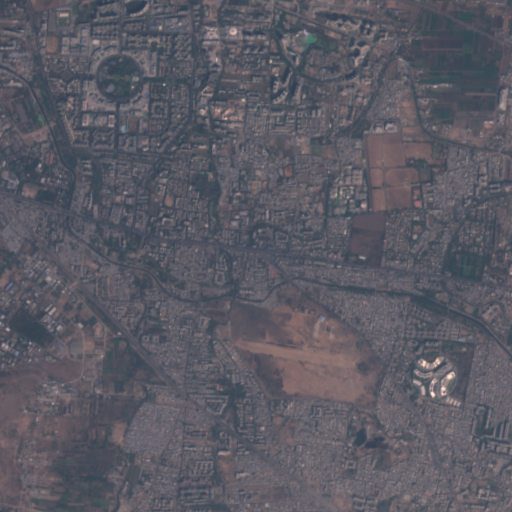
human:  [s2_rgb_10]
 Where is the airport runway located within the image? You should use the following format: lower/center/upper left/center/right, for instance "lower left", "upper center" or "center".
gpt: The airport runway is located in the lower right of the image.
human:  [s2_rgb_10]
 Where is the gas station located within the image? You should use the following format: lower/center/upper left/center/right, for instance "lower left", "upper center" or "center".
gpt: The gas station is located in the lower right of the image.
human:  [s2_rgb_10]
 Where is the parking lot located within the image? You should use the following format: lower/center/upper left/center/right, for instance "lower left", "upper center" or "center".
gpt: The parking lot is located in the upper left of the image.
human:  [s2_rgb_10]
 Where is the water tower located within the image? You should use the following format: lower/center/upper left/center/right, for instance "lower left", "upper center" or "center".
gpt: The water tower is located in the center right of the image.
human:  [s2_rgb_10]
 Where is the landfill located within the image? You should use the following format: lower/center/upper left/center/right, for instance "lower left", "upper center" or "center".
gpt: There is no landfill in the image.